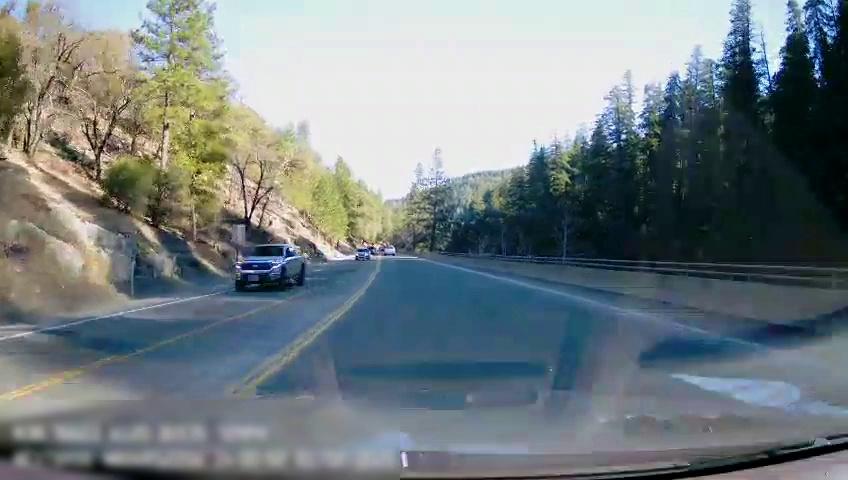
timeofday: Day
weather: Sunny
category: Drivable Space
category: Drivable Space
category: Vehicles | Truck
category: Vehicles | Truck
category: Vehicles | Car
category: Lanes | Opposite Lane
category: Lanes | Current Lane
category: Lanes | Opposite Lane
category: Lanes | Current Lane
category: Lanes | Current Lane